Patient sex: M
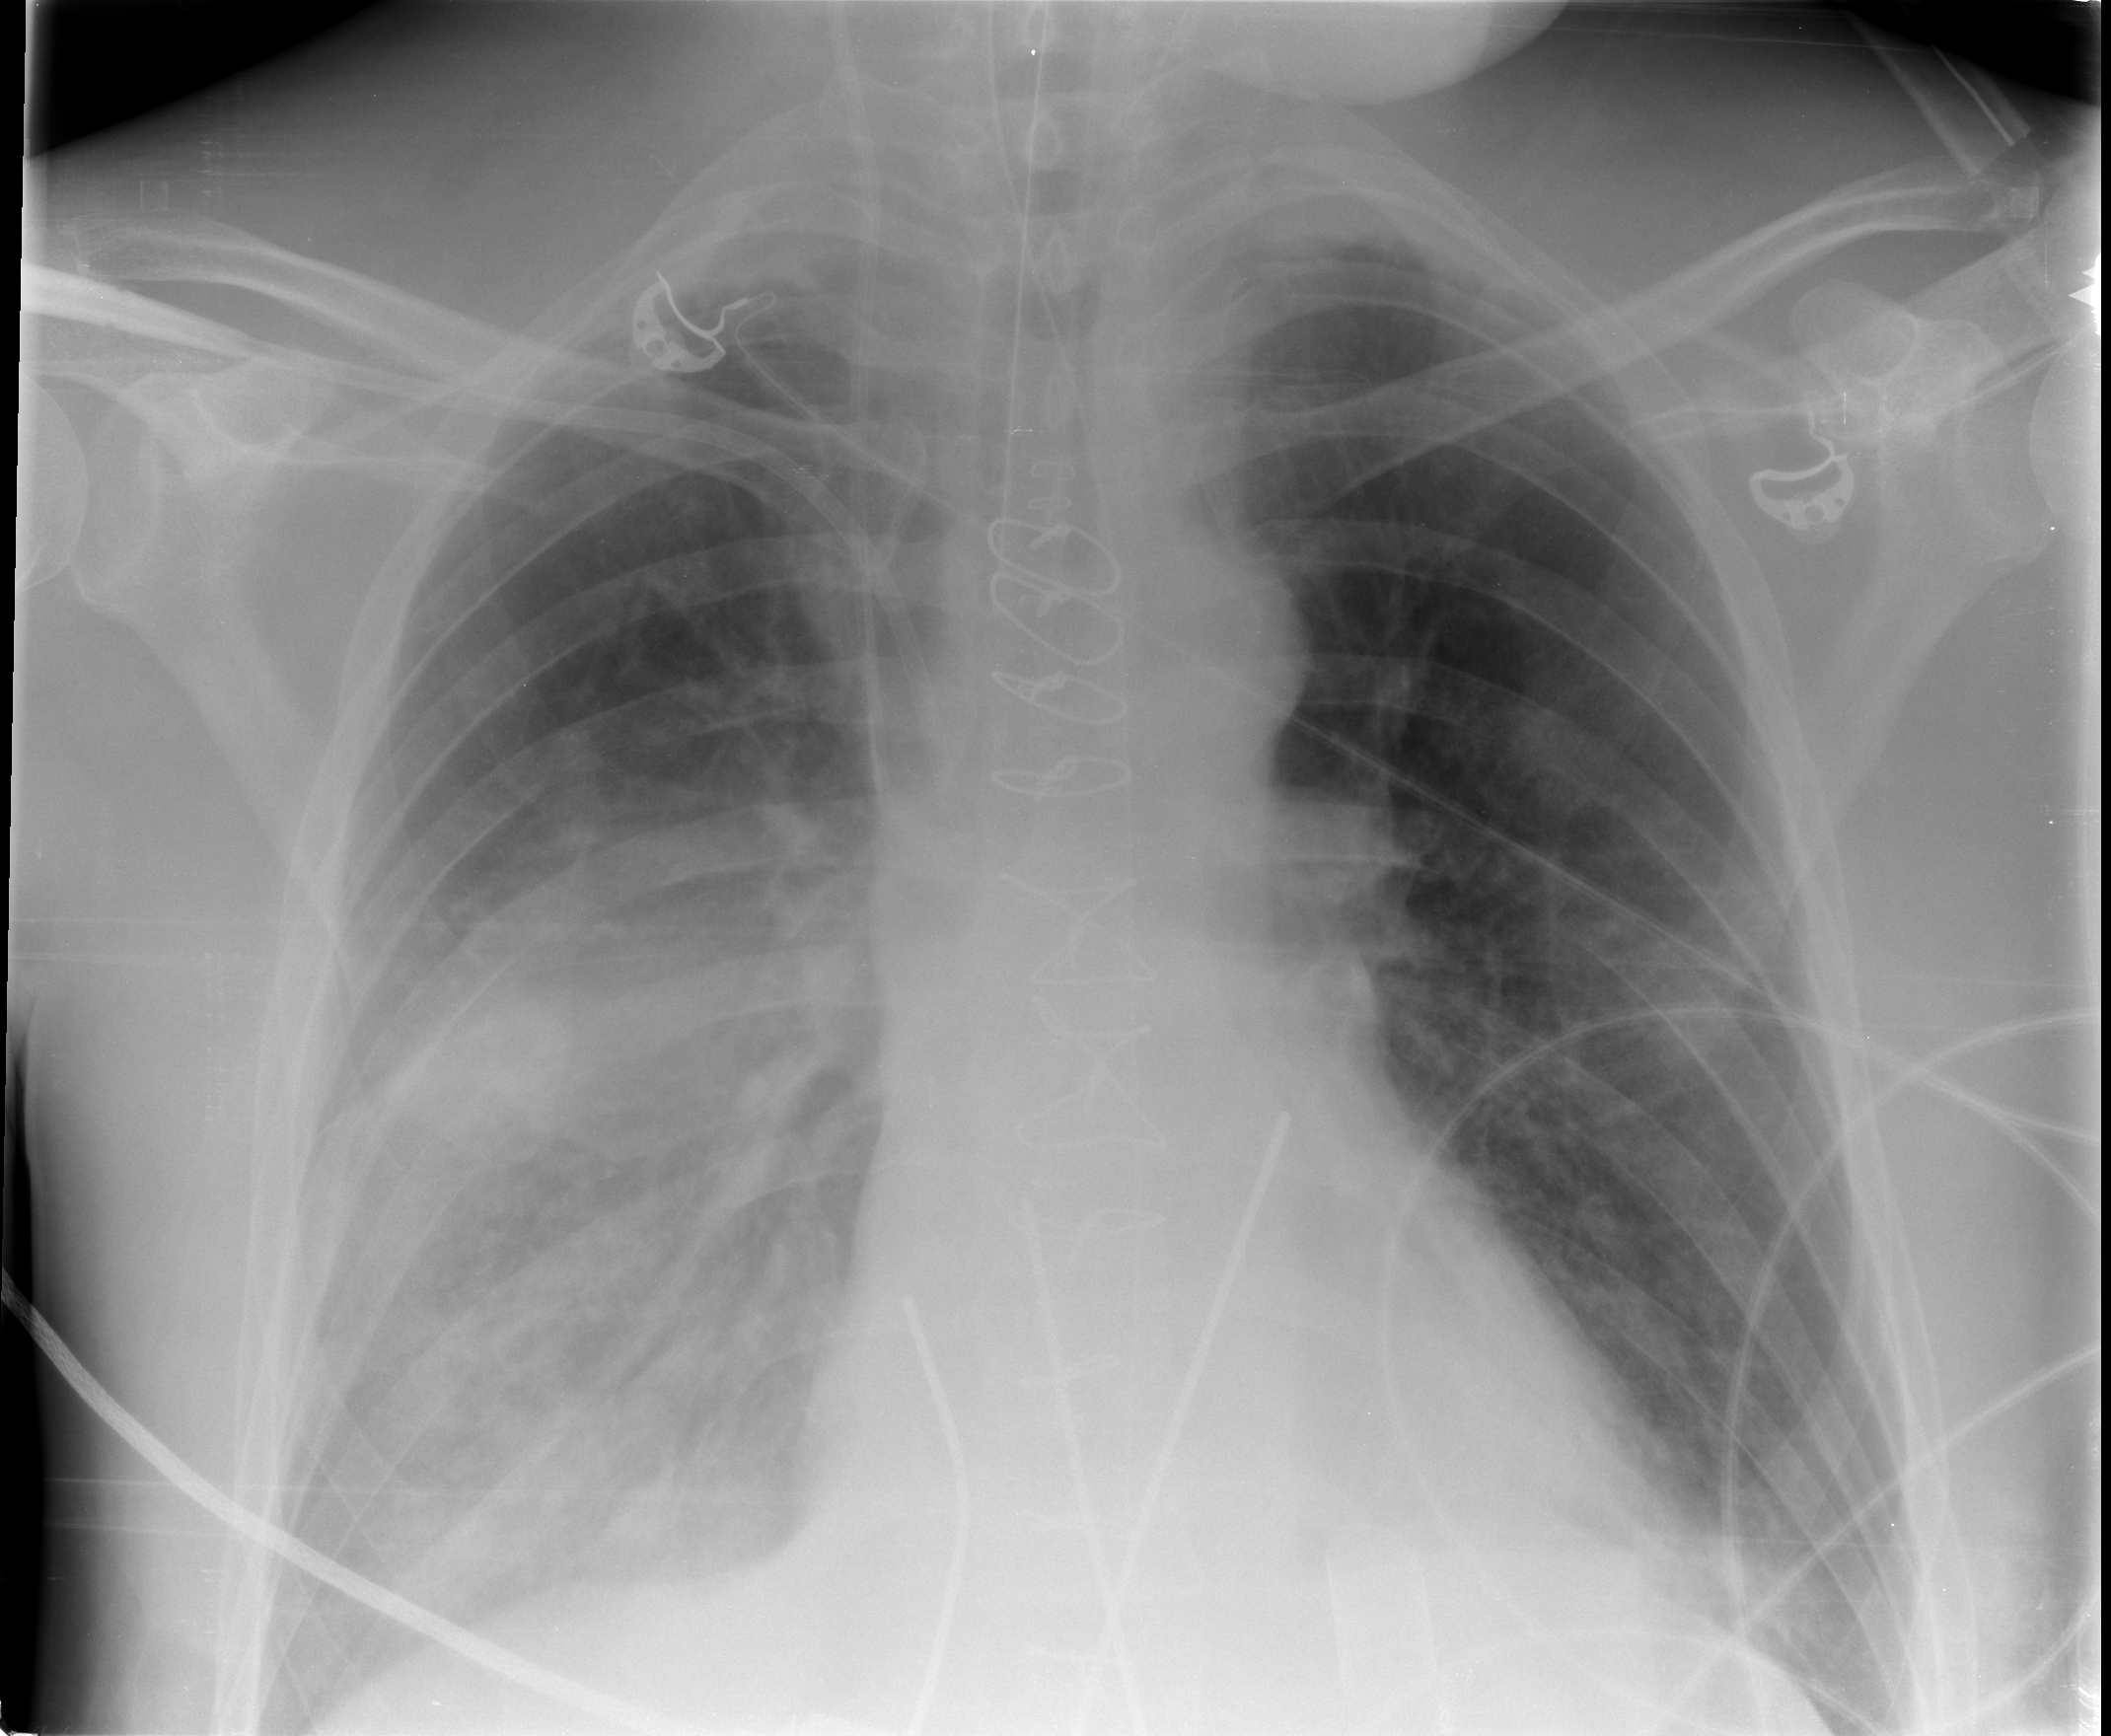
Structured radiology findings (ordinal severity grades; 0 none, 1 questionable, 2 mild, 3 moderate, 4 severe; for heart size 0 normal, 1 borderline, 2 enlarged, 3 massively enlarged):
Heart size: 0
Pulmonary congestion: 0
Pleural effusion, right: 2
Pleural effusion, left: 0
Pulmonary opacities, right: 2
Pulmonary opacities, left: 0
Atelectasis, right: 2
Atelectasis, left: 0